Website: macys
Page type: store-pickup
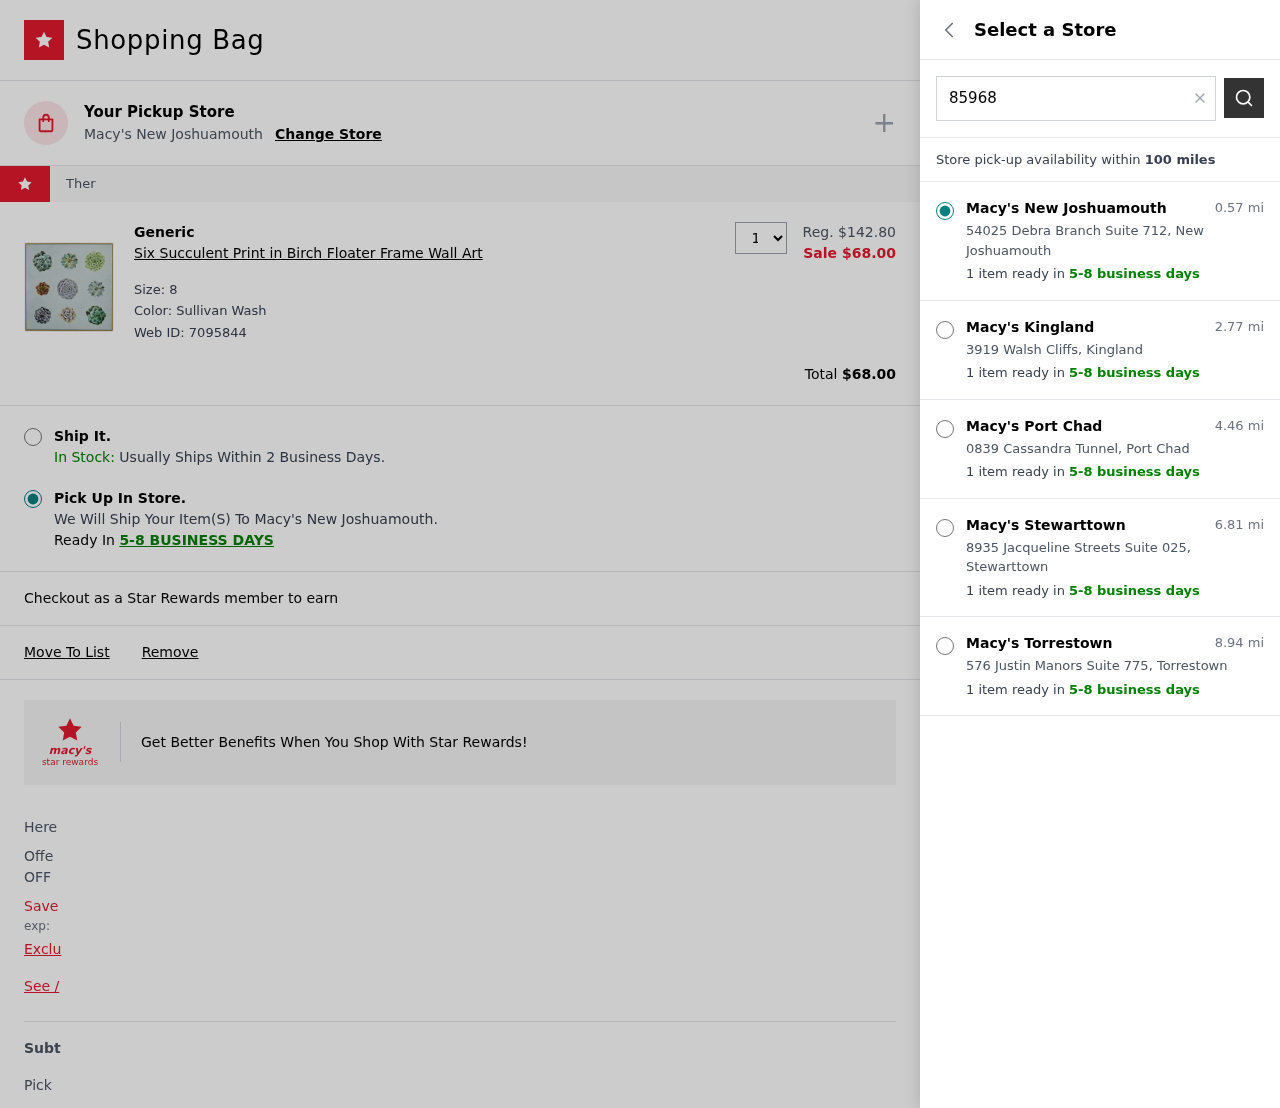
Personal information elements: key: PII_LOCATION1_CITY
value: New Joshuamouth
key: PII_LOCATION1_STREET
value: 54025 Debra Branch Suite 712
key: PII_LOCATION2_CITY
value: Kingland
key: PII_LOCATION2_STREET
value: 3919 Walsh Cliffs
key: PII_LOCATION3_CITY
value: Port Chad
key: PII_LOCATION3_STREET
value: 0839 Cassandra Tunnel
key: PII_LOCATION4_CITY
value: Stewarttown
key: PII_LOCATION4_STREET
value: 8935 Jacqueline Streets Suite 025
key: PII_LOCATION5_CITY
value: Torrestown
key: PII_LOCATION5_STREET
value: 576 Justin Manors Suite 775
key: PII_POSTCODE
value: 85968
Product elements: key: PRODUCT1_BRAND
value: Generic
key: PRODUCT1_NAME
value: Six Succulent Print in Birch Floater Frame Wall Art
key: PRODUCT1_PRICE
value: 68
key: PRODUCT1_QUANTITY
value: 1
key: PRODUCT1_ORIGINAL_PRICE
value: $142.80
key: PRODUCT1_WEB_ID
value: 7095844
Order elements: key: ORDER_TOTAL
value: $68.00
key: ORDER_DELIVERY_DATE
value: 5-8 business days
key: ORDER_DELIVERY_DATE
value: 5-8 BUSINESS DAYS
Search elements: key: SEARCH_LOCATION
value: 85968